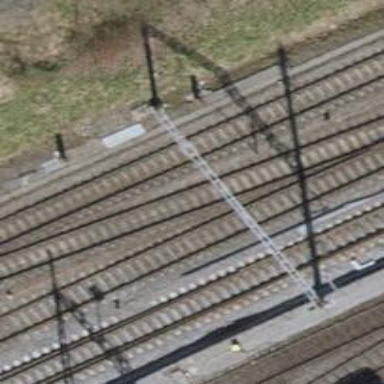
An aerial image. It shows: Railway track with contact line for electrification.